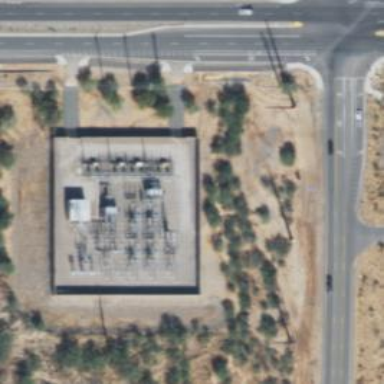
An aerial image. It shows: Switch used for power control.